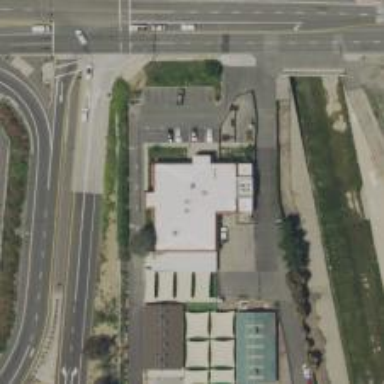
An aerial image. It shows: Building that houses veterinary clinic.